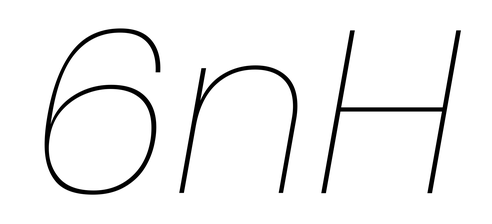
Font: Poppins-ThinItalic